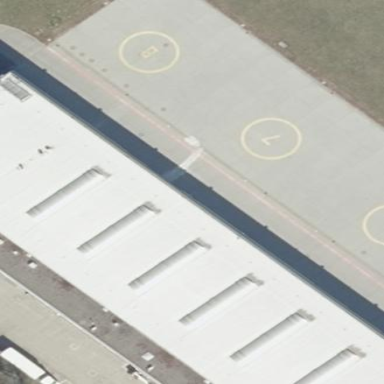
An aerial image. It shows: Silver flat-roofed hangar building at the airport.